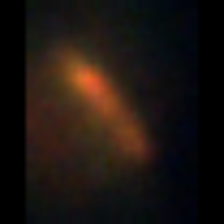
Taxon: Pennate
Group: Diatoms